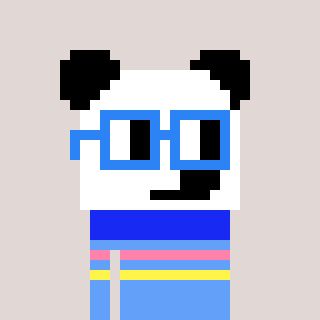
a pixel art character with square blue glasses, a panda-shaped head and a blue-colored body on a warm background